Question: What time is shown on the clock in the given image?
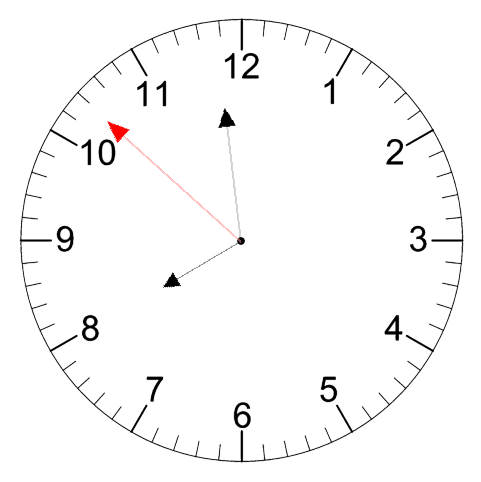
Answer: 07:58:52